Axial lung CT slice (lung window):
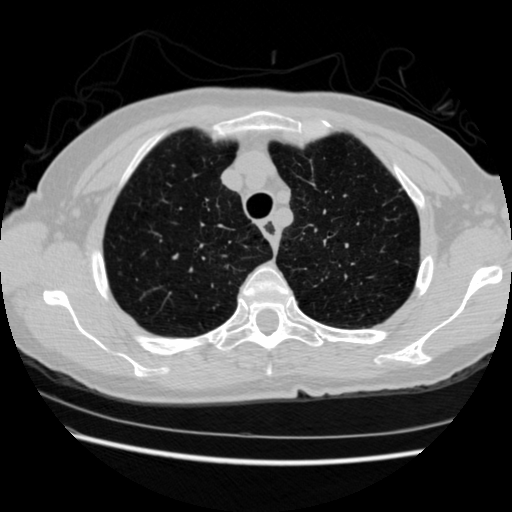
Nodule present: no